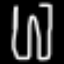
Label: pants